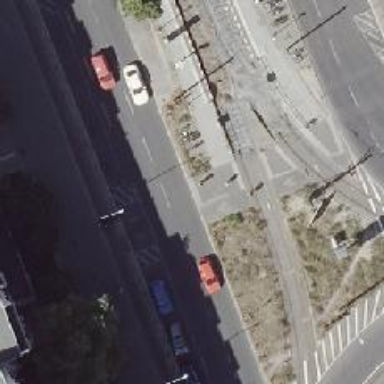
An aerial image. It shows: Asphalt footpath with unmarked crossing.